高三 · 统计数学
(12 分) 高尔顿(钉)板是在一块坚起的木板上钉上一排排互相平行、水平间隔相等的圆柱形铁钉(如图), 并且每一排铁钉数目都比上一排多一个, 一排中各个铁钉恰好对准上面一排两相邻铁钉的正中央. 从入口处放入一个直径略小于两颗铁钉间隔的小球, 当小球从两钉之间的间隙下落时, 由于碰到下一排铁钉, 它将以相等的可能性向左或向右落下, 接着小球再通过两铁钉的间隙, 又碰到下一排铁钉. 如此继续下去, 在最底层的 5 个出口处各放置一个容器接住小球.

(1) 理论上, 小球落入 4 号容器的概率是多少?

(2) 一数学兴趣小组取 3 个小球进行试验, 设其中落入 4 号容器的小球的个数为 $X$ ，求 $X$ 的分布列.

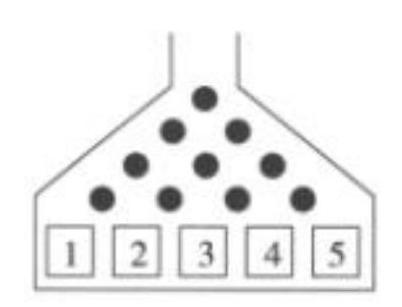
答案: (1) $\frac{1}{4} ;$ （2）分布列见解析.

【解析】(1) 记“小球落入 4 号容器”为事件 $A$,

若要小球落入 4 号容器, 则需要在通过的四层中有三层向右, 一层向左,

$\therefore$ 理论上, 小球落入 4 号容器的概率 $P(A)=C_{4}^{3}\left(\frac{1}{2}\right)^{4}=\frac{1}{4}$.

(2) 落入 4 号容器的小球的个数 $X$ 的所有可能取值为 $0,1,2,3$,

$\therefore P(X=0)=\mathrm{C}_{3}^{0} \times\left(1-\frac{1}{4}\right)^{3}=\frac{27}{64}, P(X=1)=\mathrm{C}_{3}^{1} \times \frac{1}{4} \times\left(1-\frac{1}{4}\right)^{2}=\frac{27}{64}$,

$P(X=2)=\mathrm{C}_{3}^{2} \times\left(\frac{1}{4}\right)^{2} \times\left(1-\frac{1}{4}\right)^{1}=\frac{9}{64}, \quad P(X=3)=\mathrm{C}_{3}^{3} \times\left(\frac{1}{4}\right)^{3}=\frac{1}{64}$,

: $X$ 的分布列为

| $X$ | 0 | 1 | 2 | 3 |
| :---: | :---: | :---: | :---: | :---: |
| $P$ | $\frac{27}{64}$ | $\frac{27}{64}$ | $\frac{9}{64}$ | $\frac{1}{64}$ |
解析: 答案:(1) $\frac{1}{4} ;$ （2）分布列见解析.

【解析】(1) 记“小球落入 4 号容器”为事件 $A$,

若要小球落入 4 号容器, 则需要在通过的四层中有三层向右, 一层向左,

$\therefore$ 理论上, 小球落入 4 号容器的概率 $P(A)=C_{4}^{3}\left(\frac{1}{2}\right)^{4}=\frac{1}{4}$.

(2) 落入 4 号容器的小球的个数 $X$ 的所有可能取值为 $0,1,2,3$,

$\therefore P(X=0)=\mathrm{C}_{3}^{0} \times\left(1-\frac{1}{4}\right)^{3}=\frac{27}{64}, P(X=1)=\mathrm{C}_{3}^{1} \times \frac{1}{4} \times\left(1-\frac{1}{4}\right)^{2}=\frac{27}{64}$,

$P(X=2)=\mathrm{C}_{3}^{2} \times\left(\frac{1}{4}\right)^{2} \times\left(1-\frac{1}{4}\right)^{1}=\frac{9}{64}, \quad P(X=3)=\mathrm{C}_{3}^{3} \times\left(\frac{1}{4}\right)^{3}=\frac{1}{64}$,

: $X$ 的分布列为

| $X$ | 0 | 1 | 2 | 3 |
| :---: | :---: | :---: | :---: | :---: |
| $P$ | $\frac{27}{64}$ | $\frac{27}{64}$ | $\frac{9}{64}$ | $\frac{1}{64}$ |